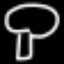
Label: mushroom